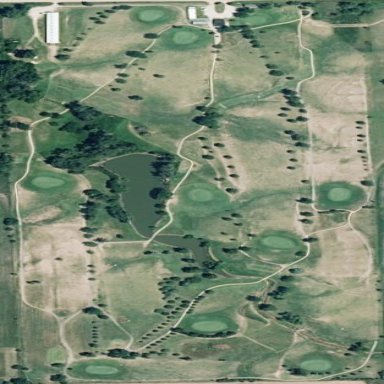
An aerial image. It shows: Golf course.